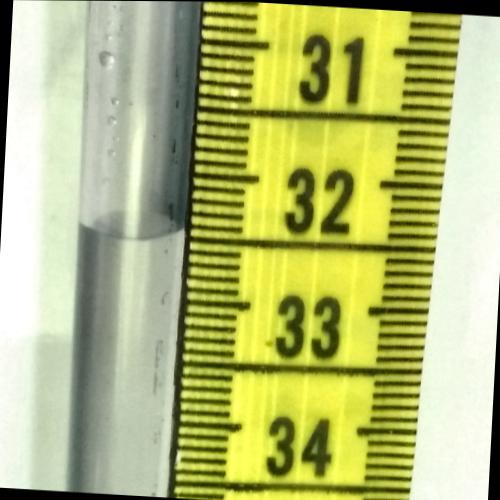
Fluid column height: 32.5 cm